Question: I have associated .mp3 with my app by adding the following in my info.plist

After installing my app in the device. I tried to browse a .mp3 in safari. But safari is not showing the open-in button.
Why is that so?. Is it not allowed?. Am I missing something here?.
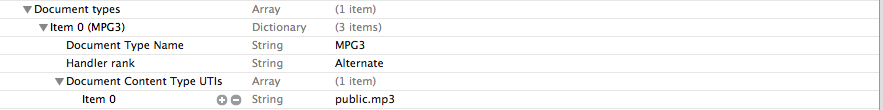
Answer: You are not missing anything there, thats about safari does not allow mp3 to be opened by 3rd party apps. Similarly, it will not allow image type files as well.

For mp3 files here is the correct document type uti setup
The document types interface is available in the Targets -> [YOURPROJECTNAME] -> info tab.
its possible to test by simply sending the mp3 file to yourself and launching open in menu for the mp3 file.